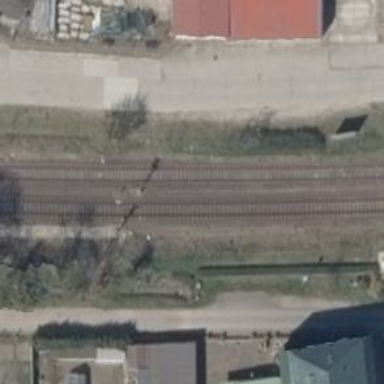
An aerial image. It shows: Railway signal.